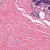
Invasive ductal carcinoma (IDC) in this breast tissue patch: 0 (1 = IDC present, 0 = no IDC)